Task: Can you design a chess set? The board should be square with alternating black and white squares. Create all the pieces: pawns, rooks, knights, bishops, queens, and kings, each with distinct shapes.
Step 3680:
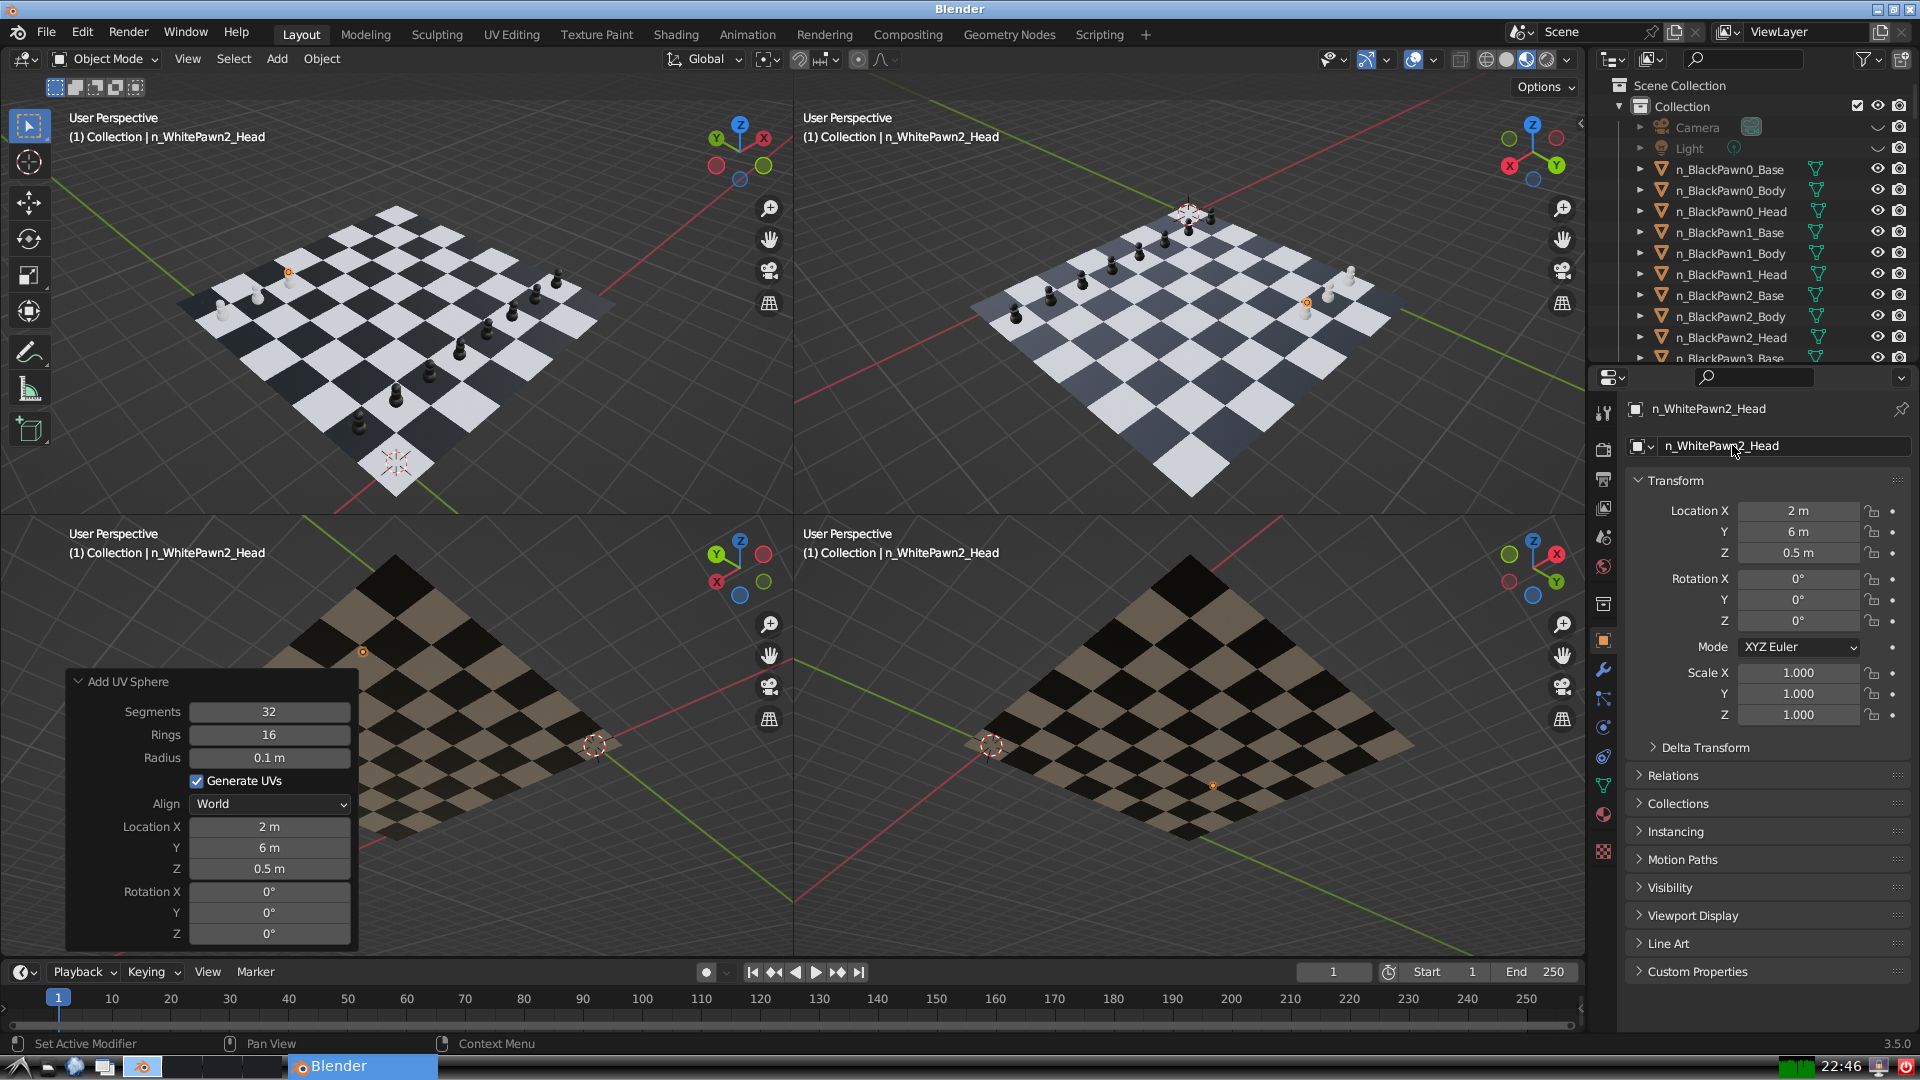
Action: {"mouse_move": [1603, 815]}